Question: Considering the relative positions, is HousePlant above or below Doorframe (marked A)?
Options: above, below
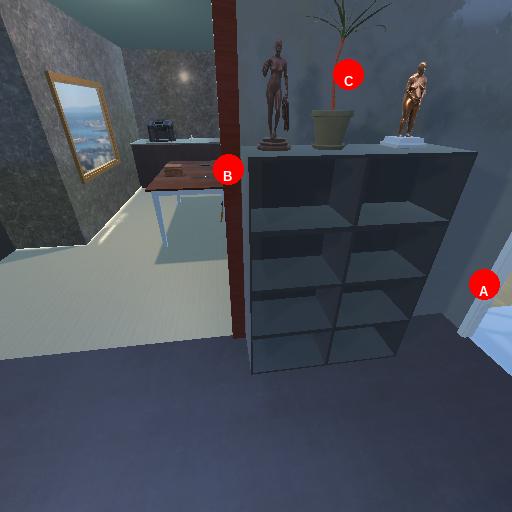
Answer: above